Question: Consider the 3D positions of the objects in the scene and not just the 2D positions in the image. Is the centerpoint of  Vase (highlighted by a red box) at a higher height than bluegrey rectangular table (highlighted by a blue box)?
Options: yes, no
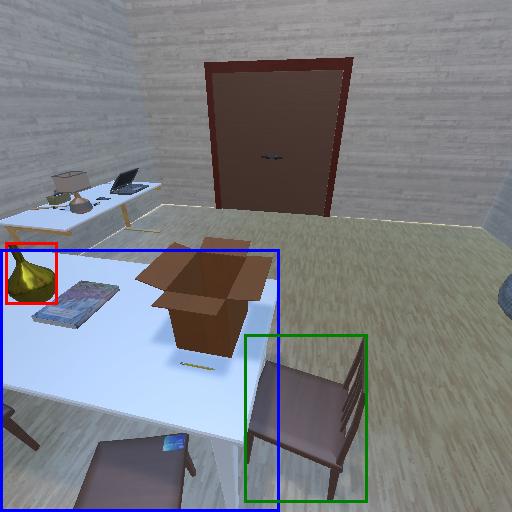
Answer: yes